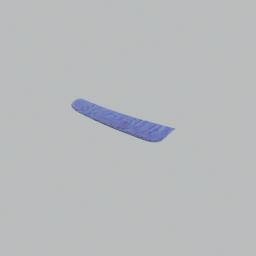
Label: animals